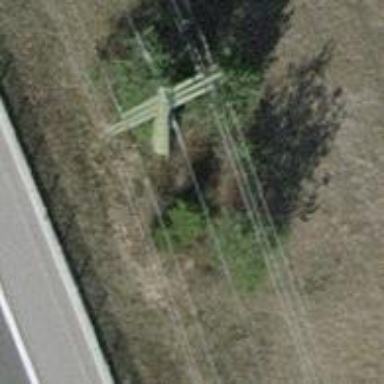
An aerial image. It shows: Power pole.